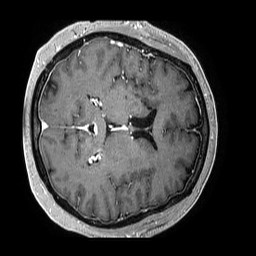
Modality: T1w
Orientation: axial
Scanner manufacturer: philips
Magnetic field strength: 3 T
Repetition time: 0.006582 s
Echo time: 0.002943 s